Question: I used the likert and ggplot2 package to create this graph.
Now, I would like to move the legend at the bottom a little bit to the left, as the last part (Strongly Agree) is not shown in the graph.
Unfortunately, I could not find a solution so far.
How can I move/shift the legend to the left?

The code:
'''
plot(Likert_Uni_Study_Orientation_OF_V, low.color = "#007CC2", high.color = "#F7971C", neutral.color = "grey", neutral.color.ramp = "white", text.size=9) +
theme(legend.text=element_text(size=24, margin = margin(r = 30, unit = "pt"))) +
theme(legend.direction = "horizontal", legend.position = "bottom") +
theme(legend.title = element_blank()) +
ggtitle("Uni Study Orientation - Only Fusha Learners") +
theme(plot.title = element_text(hjust = 0.5, size =30)) +
theme(text = element_text(size = rel(6), color = "black"), axis.text.y = element_text(color = "black")) +
theme(axis.text.x = element_text(colour="black", size="30")) +
theme(axis.title.x = element_text(vjust=2, size=20, color = "black"))
'''
Thank you for your help!
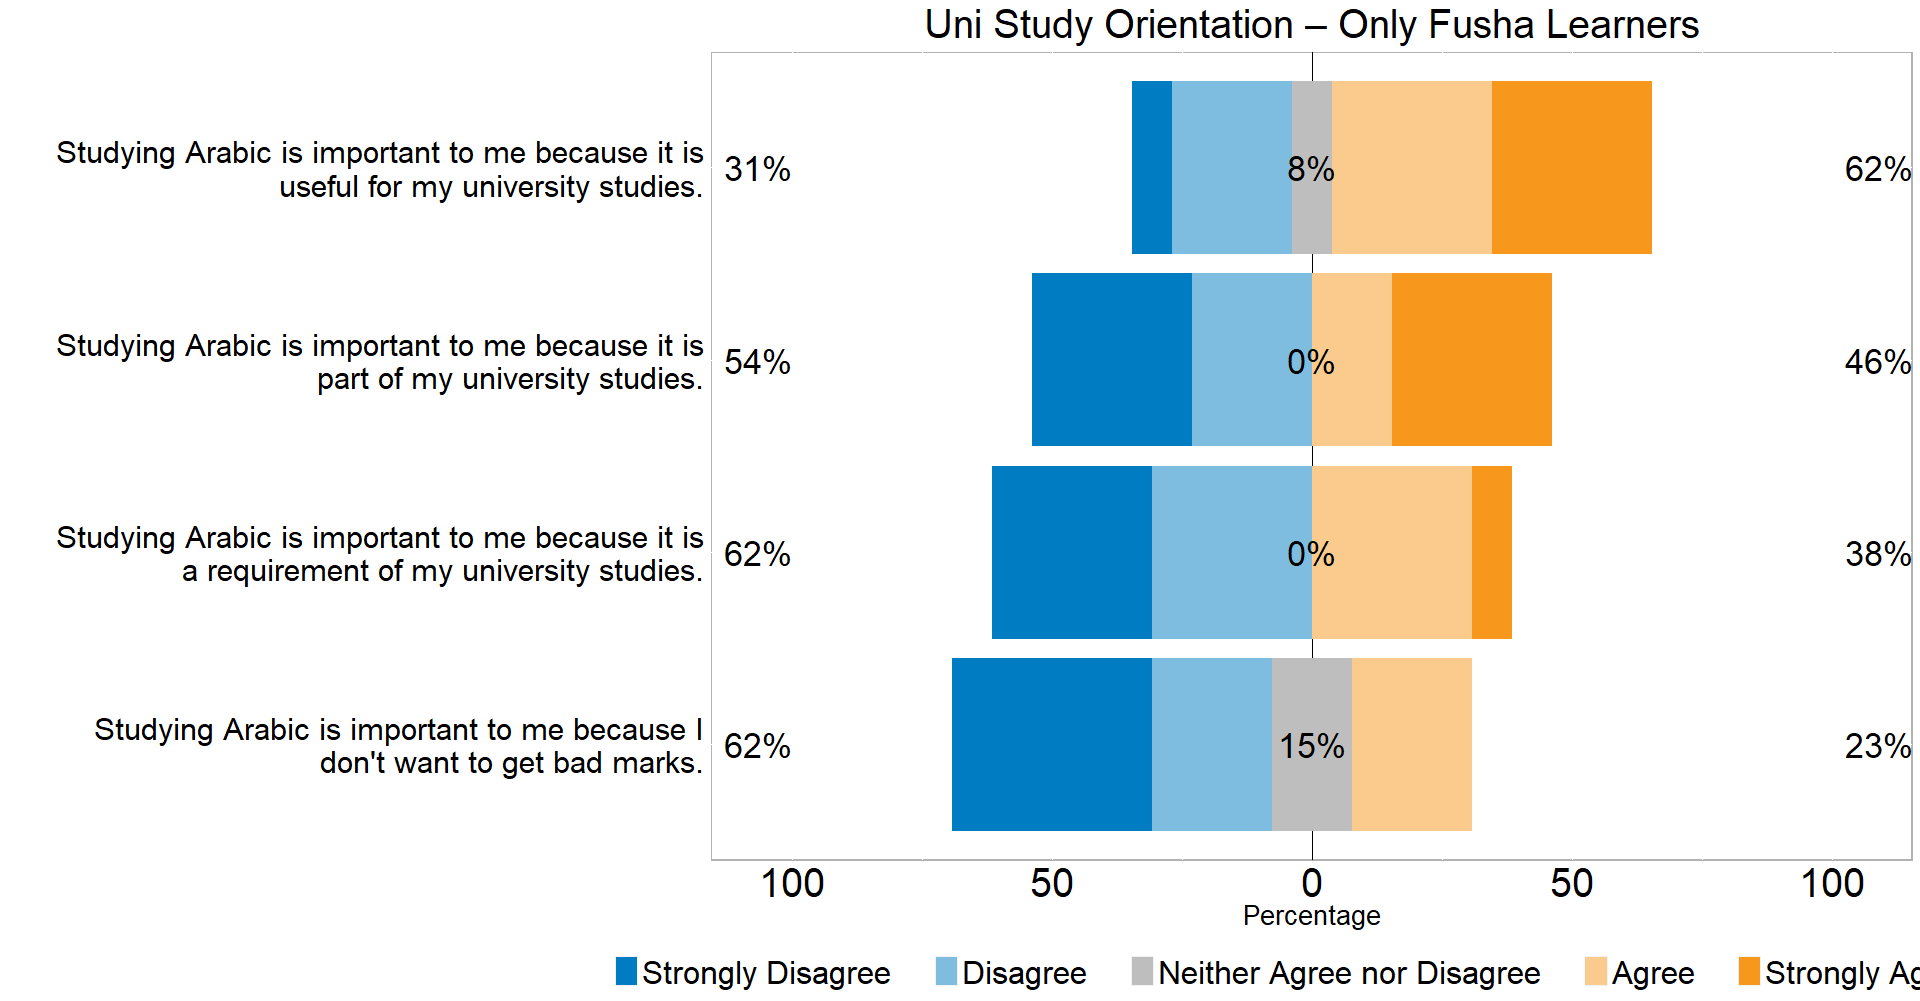
Answer: Specify a higher value for the 'width' argument when saving to a file.
'''
library(likert)
data(pisaitems)
items29 <- pisaitems[,substr(names(pisaitems), 1,5) == 'ST25Q']
names(items29) <- c("Magazines", "Comic books", "Fiction",
"Non-fiction books", "Newspapers")
l29 <- likert(items29)
plot(l29)
'''
<URL>
Notice how the legend is clipped. Now send the plot to file and change the default value for 'width' (for png it is 480). You may need a few trials until it appears just right.
'''
png("l29.png", width=480*1.6)
plot(l29)
dev.off()
'''
---
<URL>
Another option is to place the legend on the right:
'''
plot(l29, legend.position="right")
'''